Question: I have the following code that allows grouped vertical box-plots via the 'bwplot' function in 'lattice'. Reproducible example..
'''
data(mpg, package = "ggplot2")
bwplot( hwy~class, data = mpg, groups = year,
pch = "|", box.width = 1/3,
auto.key = list(points = FALSE, rectangles = TRUE, space = "right"),
panel = panel.superpose,
panel.groups = function(x, y, ..., group.number) {
panel.bwplot(x + (group.number-1.5)/3, y, ...)
})
'''
This works fine, but I would like the boxplots to be horizontal, so I changed the first line, keeping everything else equal:
'''
bwplot( class~hwy, data = mpg, groups = year, ...
'''
But the graph comes out like this . I have tried playing around with the code without success. I have 2 questions: Firstly, how can I, or is it possible to have the boxplots not superimposed on each other? And secondly and more generally, how can I set the color panel to grayscale, so the plot come out in shades of gray or just black and white?
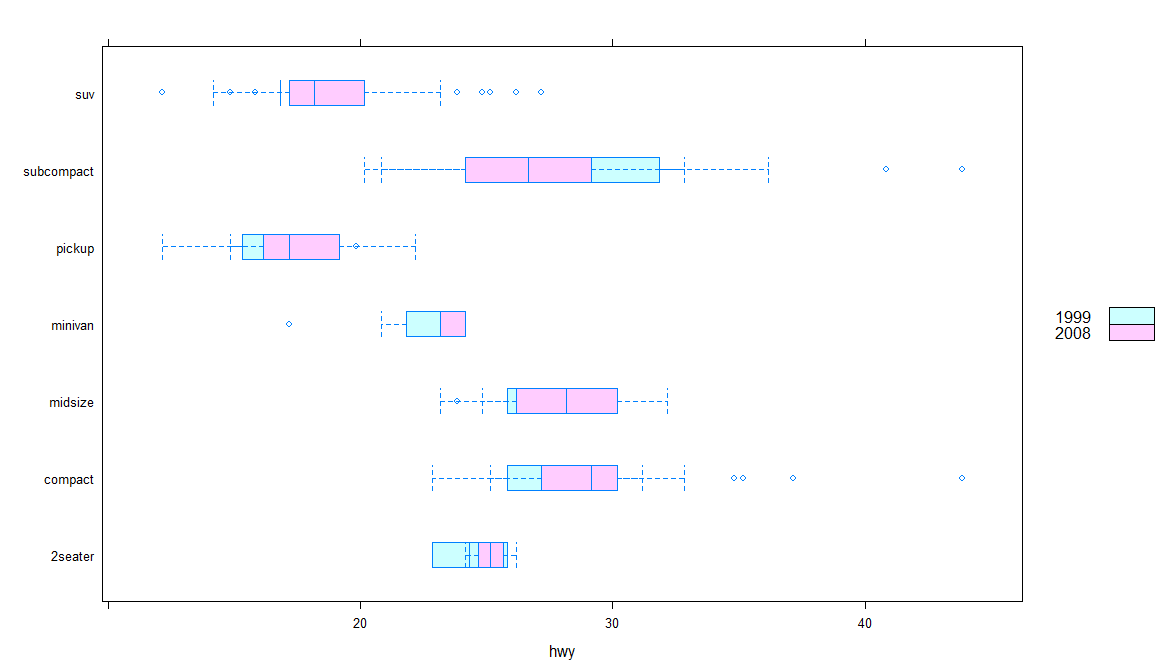
Answer: If it's not critical that you use 'bwplot', you may try 'ggplot':
'''
ggplot(data = mpg, aes(x = class, y = hwy, fill = factor(year))) +
geom_boxplot() +
coord_flip() +
scale_fill_grey(start = 0.5, end = 0.8) +
theme_classic()
'''